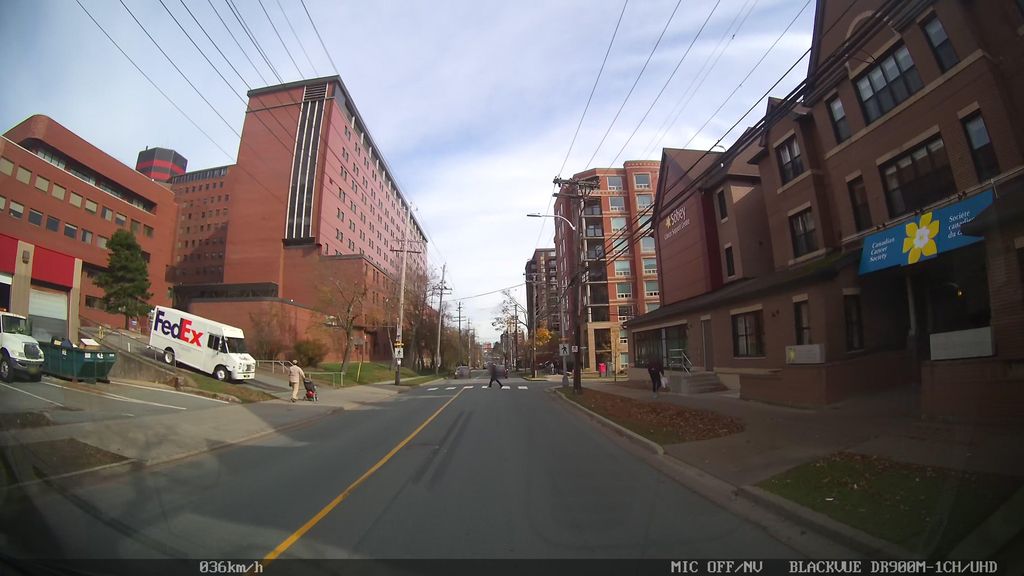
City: halifax